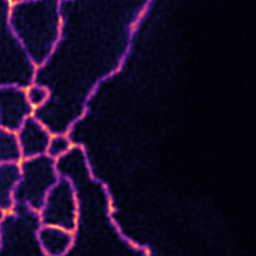
Label: Super-resolution ER image